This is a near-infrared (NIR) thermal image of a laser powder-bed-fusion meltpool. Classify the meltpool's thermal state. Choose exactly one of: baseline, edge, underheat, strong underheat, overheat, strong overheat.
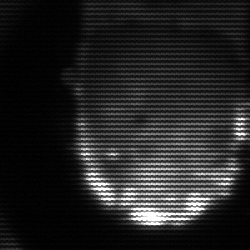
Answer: baseline